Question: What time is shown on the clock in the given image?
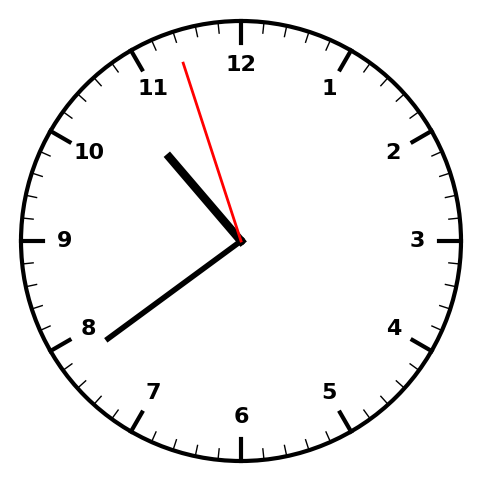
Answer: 10:38:57